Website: macys
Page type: customer-info-address
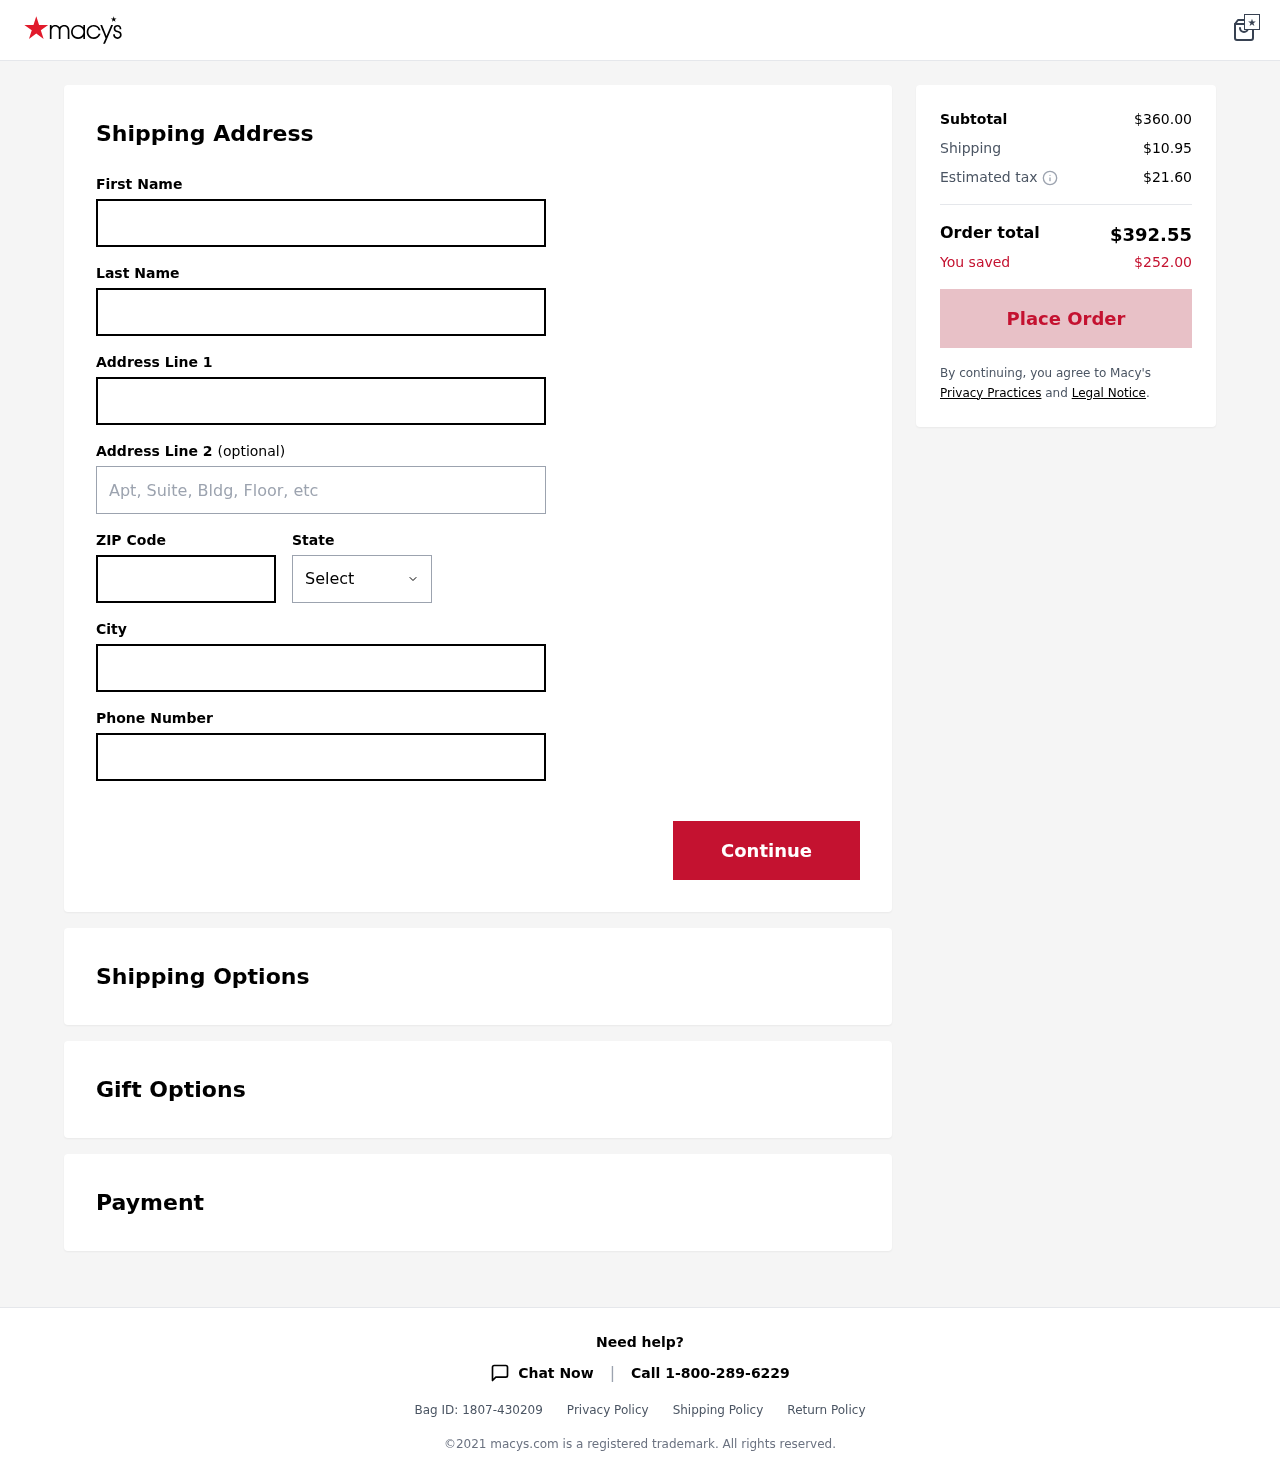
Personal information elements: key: PII_CITY
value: West Spencerfurt
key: PII_FIRSTNAME
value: Alexandria
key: PII_LASTNAME
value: Foster
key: PII_PHONE
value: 3293913547
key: PII_POSTCODE
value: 40854
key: PII_STATE
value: AS
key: PII_STREET
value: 894 Brown Plains
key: PII_STREET2
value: Apt. 242
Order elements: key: ORDER_SUBTOTAL
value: $360.00
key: ORDER_SHIPPING_COST
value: $10.95
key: ORDER_TAX
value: $21.60
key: ORDER_TOTAL
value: $392.55
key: ORDER_SAVINGS
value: $252.00